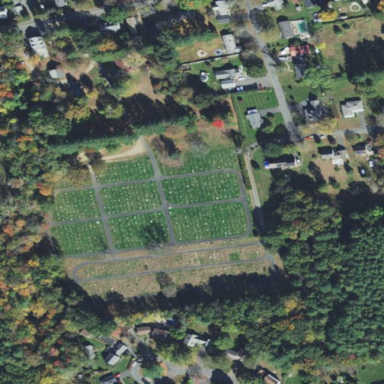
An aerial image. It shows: Cemetery.